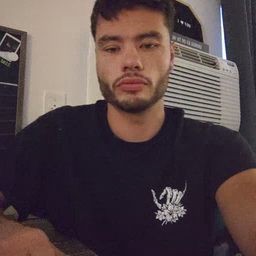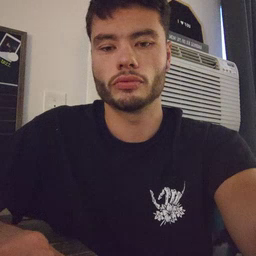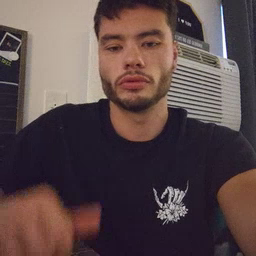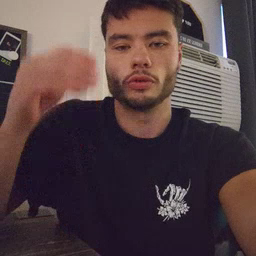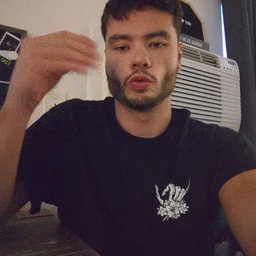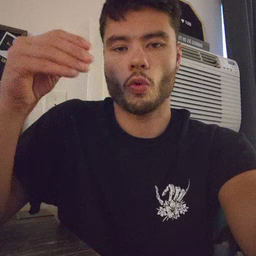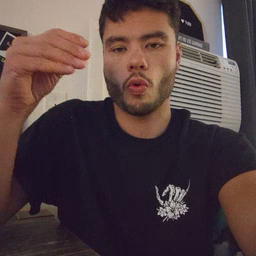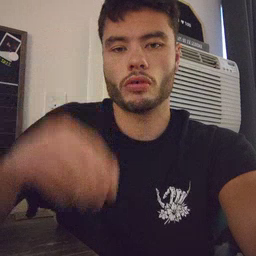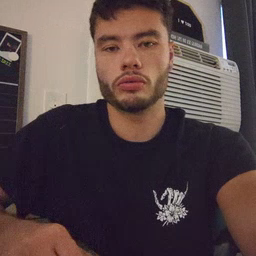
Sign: store